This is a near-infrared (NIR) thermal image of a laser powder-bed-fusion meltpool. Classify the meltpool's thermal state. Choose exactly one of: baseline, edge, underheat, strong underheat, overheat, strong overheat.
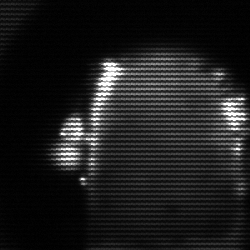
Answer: baseline